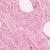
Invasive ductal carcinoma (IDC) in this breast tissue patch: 0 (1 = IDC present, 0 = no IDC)